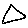
Label: triangle